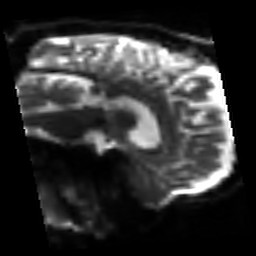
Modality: sbref
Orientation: sagittal
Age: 56
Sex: male
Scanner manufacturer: siemens
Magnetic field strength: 3 T
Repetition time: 3.2 s
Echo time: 0.081 s